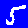
Digit: 5